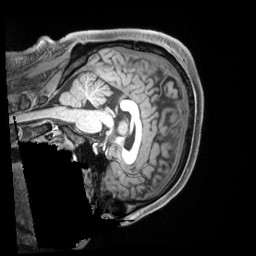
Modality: T1w
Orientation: sagittal
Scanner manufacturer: siemens
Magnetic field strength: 3 T
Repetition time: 2.5 s
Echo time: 0.00218 s